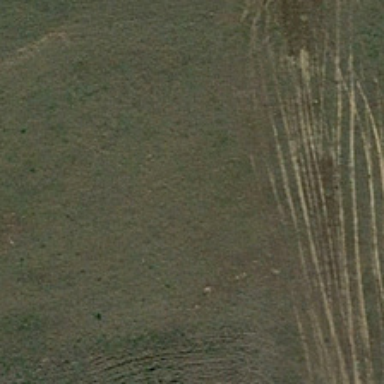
Some imprints are in a piece of green meadow .